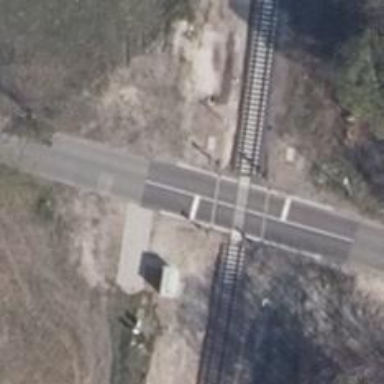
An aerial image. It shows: Railway level crossing.